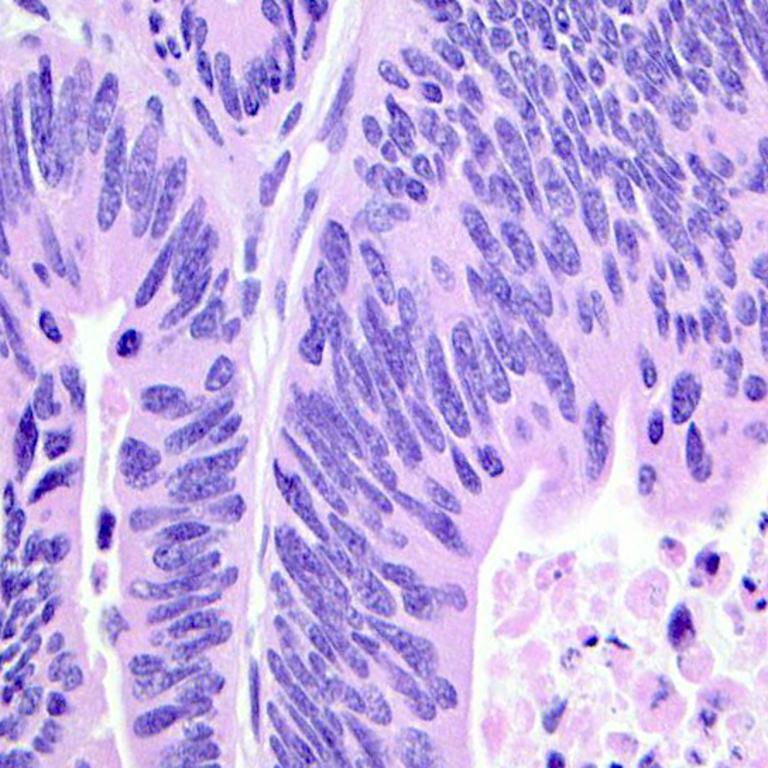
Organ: colon
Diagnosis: adenocarcinomas